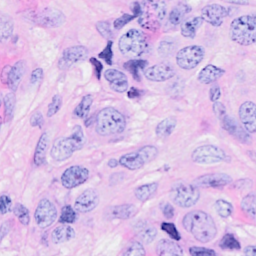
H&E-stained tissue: Breast